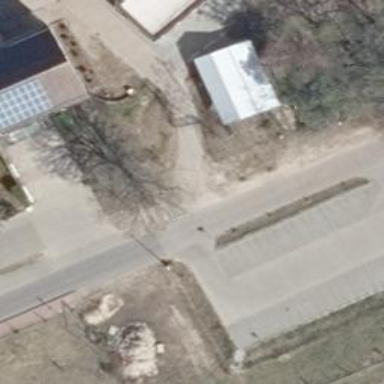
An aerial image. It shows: Residential road with sidewalk on the left.